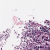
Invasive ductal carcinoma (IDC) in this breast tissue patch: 1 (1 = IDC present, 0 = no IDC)